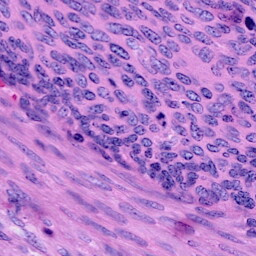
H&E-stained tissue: Cervix